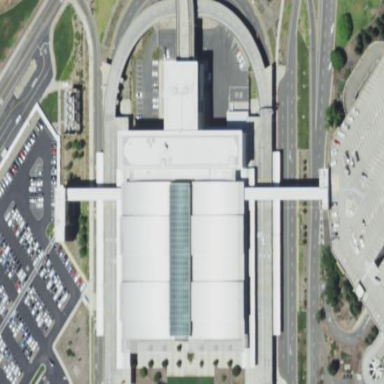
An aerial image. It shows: Terminal building located at airport.